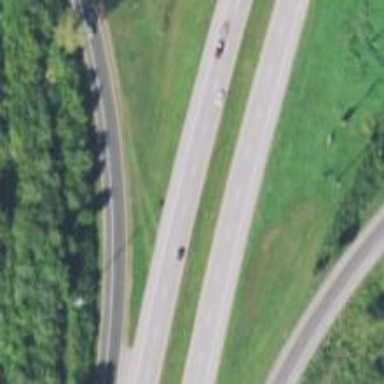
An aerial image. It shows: Trunk highway.